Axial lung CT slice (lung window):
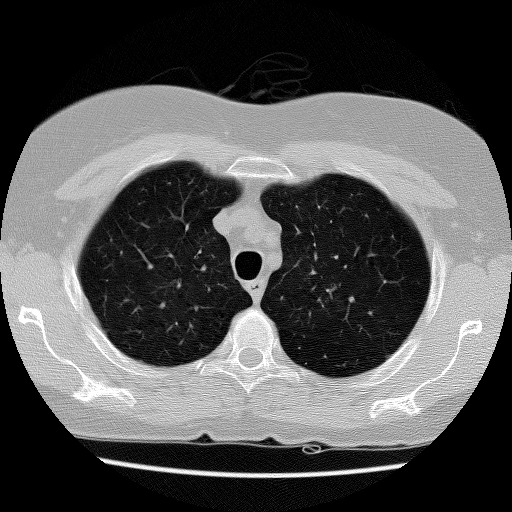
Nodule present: no